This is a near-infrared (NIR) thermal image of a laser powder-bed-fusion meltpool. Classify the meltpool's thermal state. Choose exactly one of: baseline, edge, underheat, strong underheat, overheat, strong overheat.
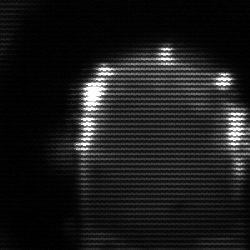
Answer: baseline